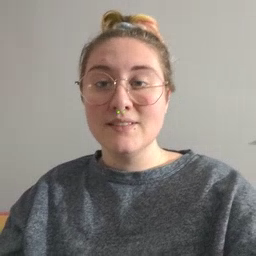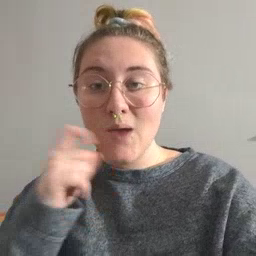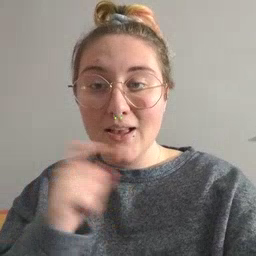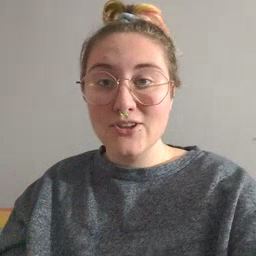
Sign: dryer